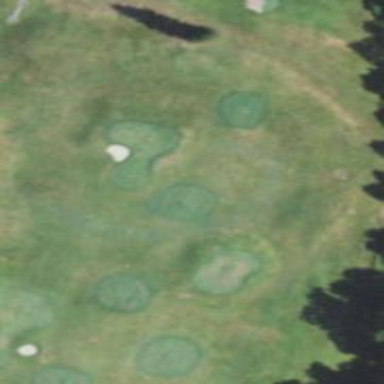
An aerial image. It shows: Rough area on grassy golf course.